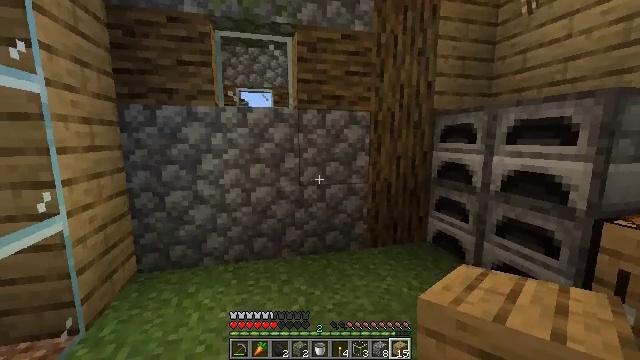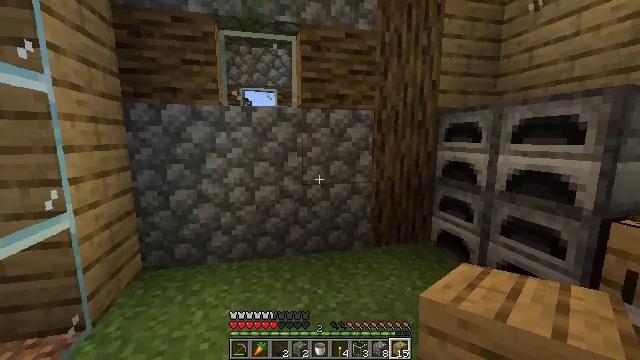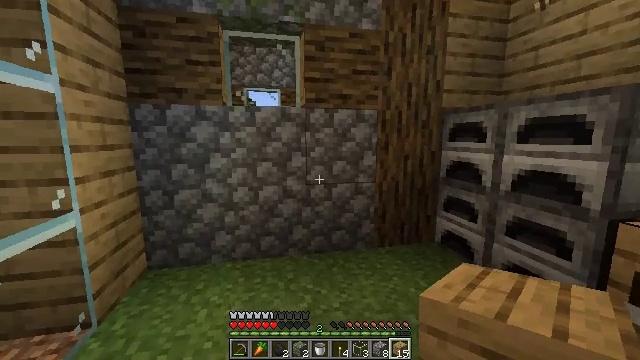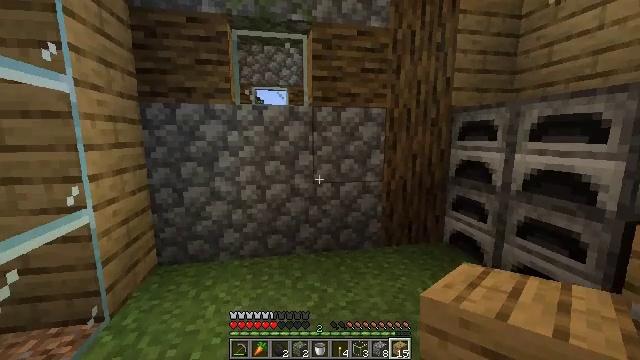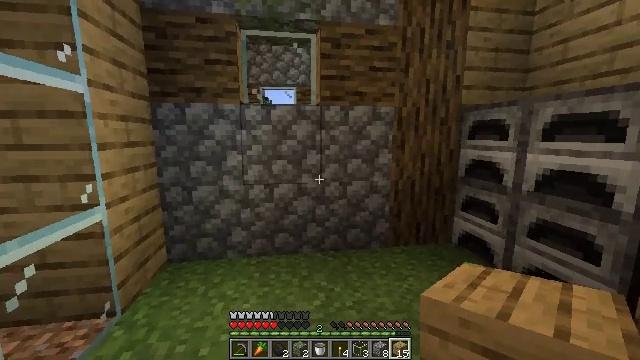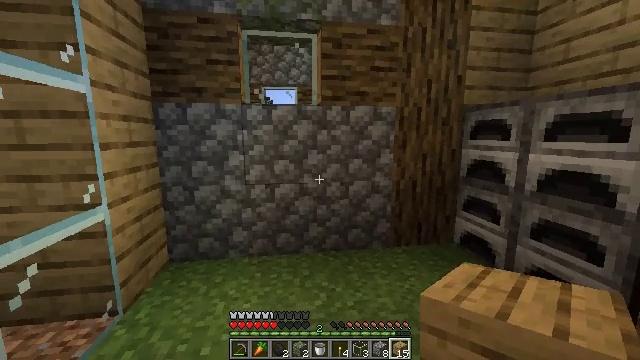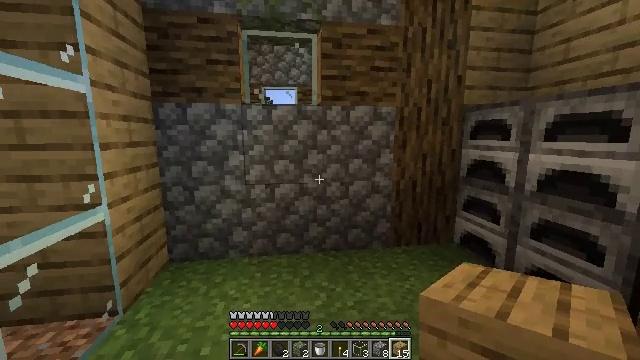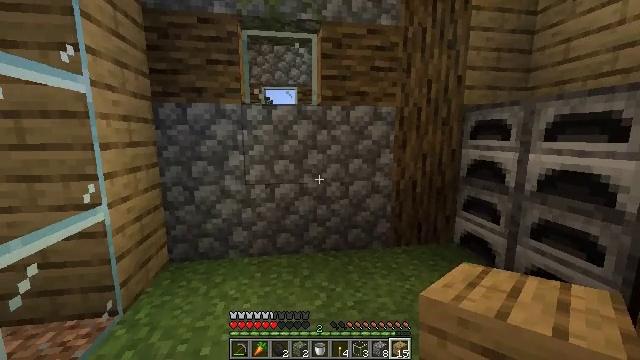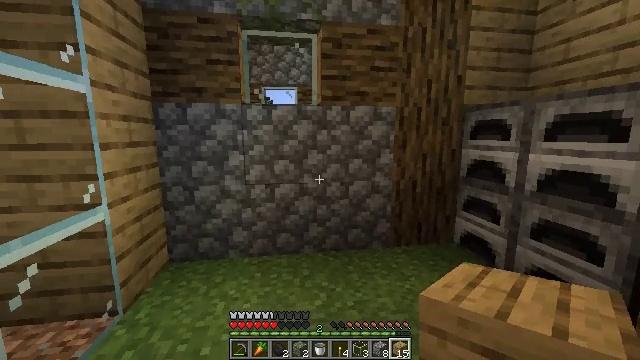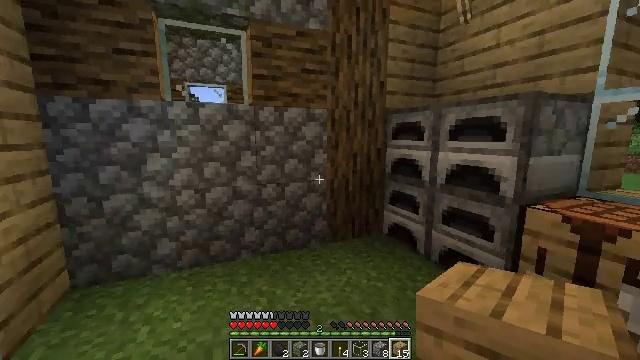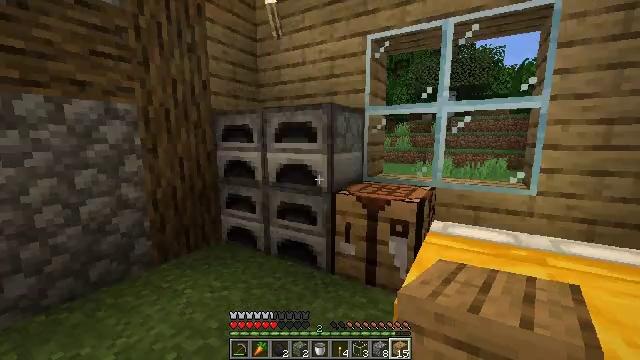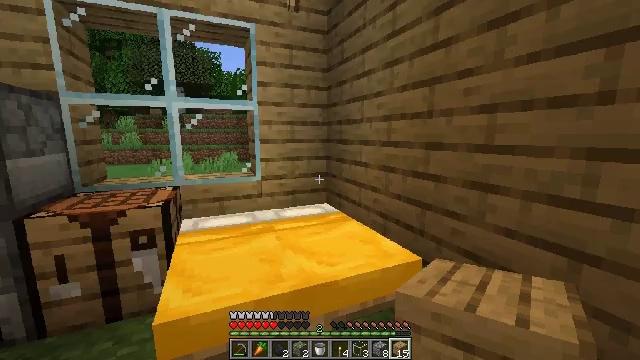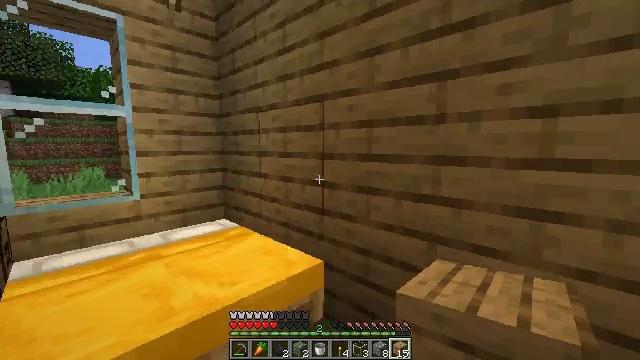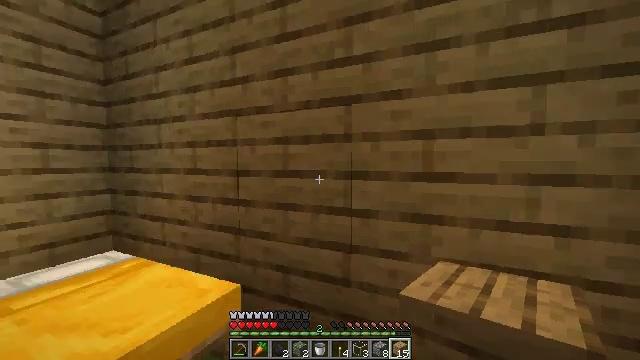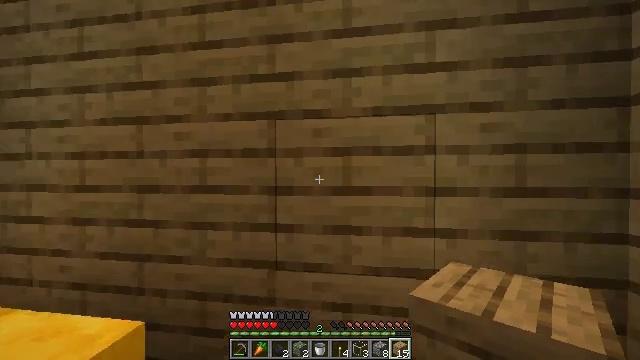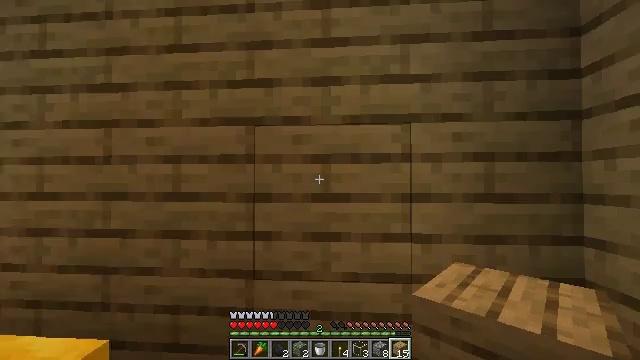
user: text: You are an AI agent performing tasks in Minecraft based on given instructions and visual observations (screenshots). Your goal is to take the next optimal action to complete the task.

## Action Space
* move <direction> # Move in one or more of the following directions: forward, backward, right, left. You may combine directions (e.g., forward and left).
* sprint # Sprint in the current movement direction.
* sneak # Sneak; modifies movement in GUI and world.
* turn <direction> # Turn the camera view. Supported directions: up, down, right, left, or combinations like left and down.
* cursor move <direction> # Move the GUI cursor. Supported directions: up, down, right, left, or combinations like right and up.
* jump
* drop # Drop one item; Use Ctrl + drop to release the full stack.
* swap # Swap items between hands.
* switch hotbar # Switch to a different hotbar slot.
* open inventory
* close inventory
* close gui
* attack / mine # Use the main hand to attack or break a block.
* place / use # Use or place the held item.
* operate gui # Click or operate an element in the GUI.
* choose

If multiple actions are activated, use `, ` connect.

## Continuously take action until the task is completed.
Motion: motion action
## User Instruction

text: Break the glass pane to collect it.
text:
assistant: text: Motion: no_op
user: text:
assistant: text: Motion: no_op
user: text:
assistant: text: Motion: turn left
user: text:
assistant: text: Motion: turn left
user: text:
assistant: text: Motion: no_op
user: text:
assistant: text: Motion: no_op
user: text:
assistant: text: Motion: no_op
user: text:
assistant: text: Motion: no_op
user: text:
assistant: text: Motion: turn right
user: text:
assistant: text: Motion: turn right
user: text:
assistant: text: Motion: turn right
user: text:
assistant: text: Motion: turn right and up
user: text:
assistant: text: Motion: turn right and up
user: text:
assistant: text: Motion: turn right and up
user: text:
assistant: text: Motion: turn right and up
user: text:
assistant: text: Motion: turn right
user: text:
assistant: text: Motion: no_op
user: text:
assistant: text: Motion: no_op
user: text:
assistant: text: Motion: no_op
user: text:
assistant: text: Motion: turn left and up
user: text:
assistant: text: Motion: turn left and up
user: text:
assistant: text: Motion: turn up
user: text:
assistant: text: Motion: move left
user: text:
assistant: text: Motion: move left
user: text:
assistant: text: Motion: move left
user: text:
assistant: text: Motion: move left
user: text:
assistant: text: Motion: move left
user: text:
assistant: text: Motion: move left, turn down
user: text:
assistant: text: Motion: turn down
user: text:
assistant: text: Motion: turn down